【题型】证明题　【知识点】立体几何　【难度】easy
如图，在正方体 $ABCD-A_1B_1C_1D_1$ 中，$AB=3$，求：

(1)证明：$CD // $ 平面 $ABC_1D_1$；

(2)求直线 $CD$ 到平面 $ABC_1D_1$ 的距离．
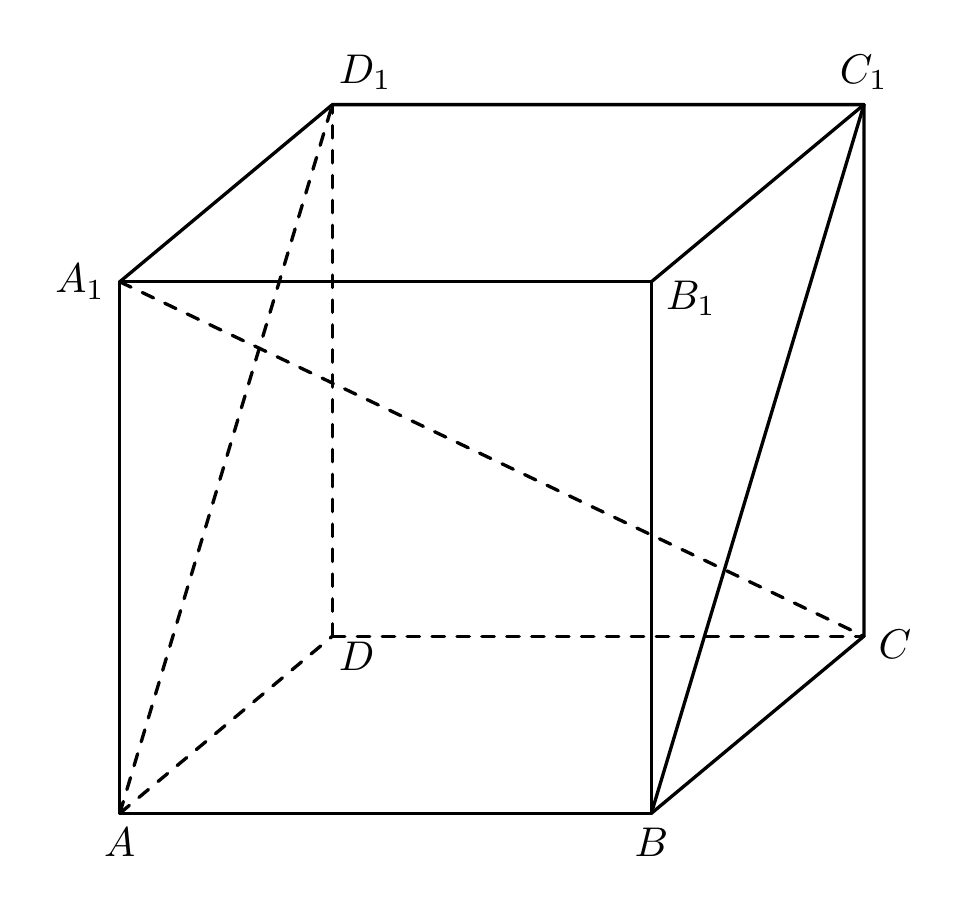
【解答】
【解】（1）因为 $CD // C_1D_1$，$C_1D_1 \subset$ 平面 $ABC_1D_1$，$CD \not\subset$ 平面 $ABC_1D_1$，所以 $CD // $ 平面 $ABC_1D_1$.

（2）因为 $CD // $ 平面 $ABC_1D_1$，所以点 $C$ 到平面 $ABC_1D_1$ 即直线 $CD$ 到平面 $ABC_1D_1$ 的距离．

方法 1：以 $D$ 为原点，分别以 $DA$、$DC$、$DD_1$ 所在直线为 $x$ 轴、$y$ 轴、$z$ 轴，建立空间直角坐标系，如图，

则 $A(3,0,0), B(3,3,0), C_1(0,3,3), D_1(0,0,3)$，所以 $\overrightarrow{AB}=(0,3,0), \overrightarrow{AD_1}=(-3,0,3), \overrightarrow{CC_1}=(0,0,3)$，

设平面 $ABC_1D_1$ 的法向量为 $\vec{n}=(x,y,z)$，则 $\begin{cases} \overrightarrow{AB} \cdot \vec{n} = 0 \\ \overrightarrow{AD_1} \cdot \vec{n} = 0 \end{cases}$，即 $\begin{cases} 3y = 0 \\ -3x + 3z = 0 \end{cases}$，

令 $x=1$，则 $y=0, z=1$，所以 $\vec{n}=(1,0,1)$ 是平面 $ABC_1D_1$ 的一个法向量．

所以点 $C$ 到平面 $ABC_1D_1$ 的距离 $d = \dfrac{|\overrightarrow{CC_1} \cdot \vec{n}|}{|\vec{n}|} = \dfrac{3}{\sqrt{2}} = \dfrac{3\sqrt{2}}{2}$.

方法 2：连接 $B_1C, BC_1$ 交于点 $O$，则 $B_1C \perp BC_1$，

因为 $AB \perp BC, AB \perp BB_1, BC \cap BB_1 = B, BC, BB_1 \subset$ 平面 $BCC_1B_1$

所以 $AB \perp$ 平面 $BCC_1B_1$，又 $B_1C \subset$ 平面 $BCC_1B_1$，所以 $AB \perp B_1C$，

又 $AB \cap BC_1 = B, AB, BC_1 \subset$ 平面 $ABC_1D_1$，所以 $B_1C \perp$ 平面 $ABC_1D_1$，

所以 $CO$ 是点 $C$ 到平面 $ABC_1D_1$ 的距离，

因为 $|B_1C|=3\sqrt{2}$，所以 $|CO|=\dfrac{3\sqrt{2}}{2}$，即直线 $CD$ 到平面 $ABC_1D_1$ 的距离为 $\dfrac{3\sqrt{2}}{2}$.

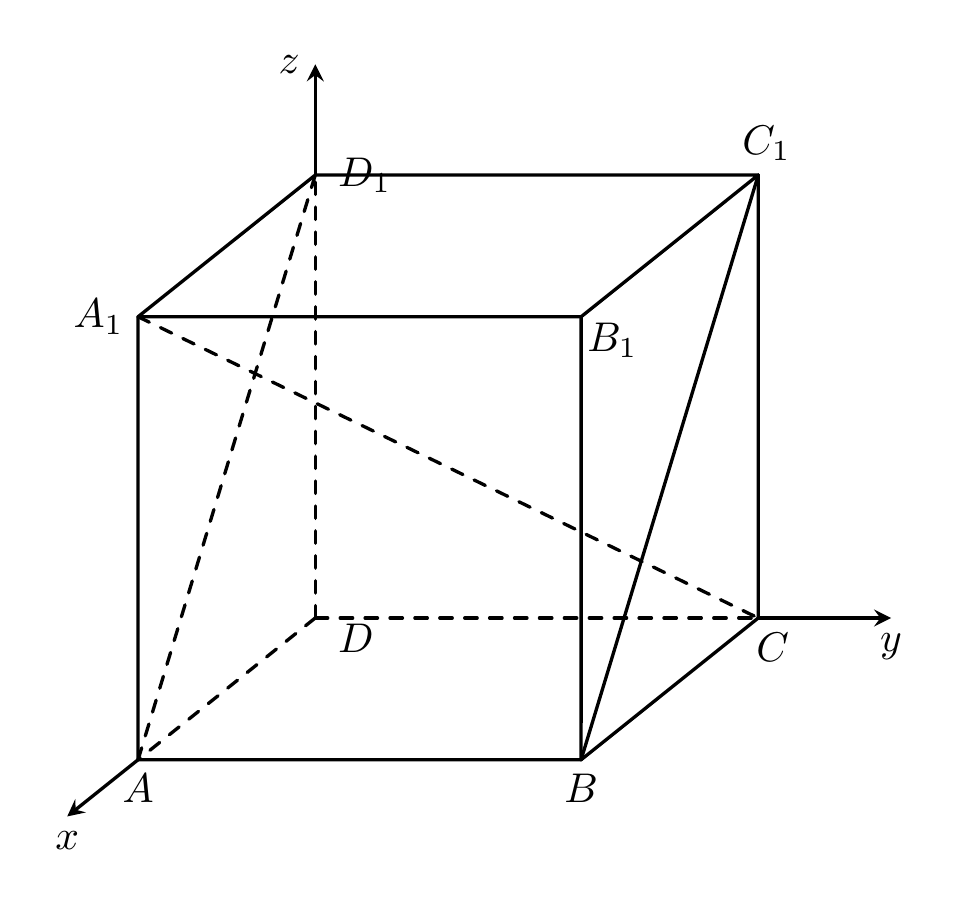
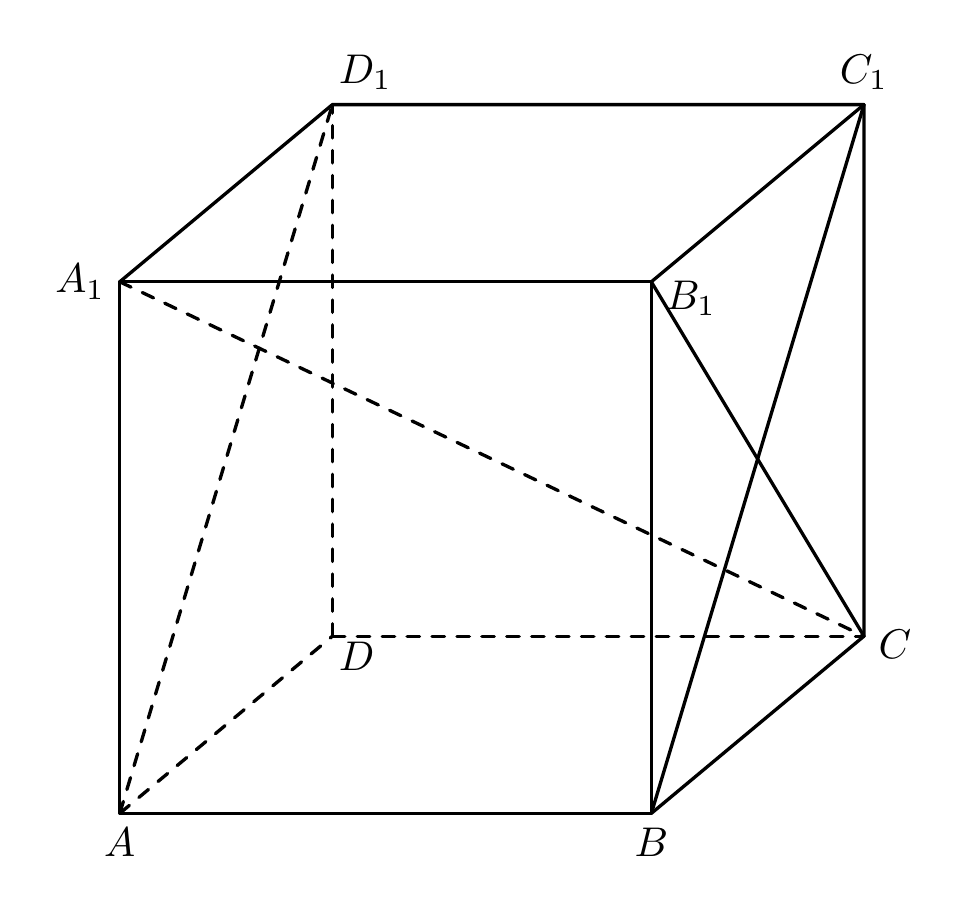